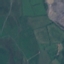
Land use / land cover: Pasture